Field crop: maize
Growth stage: 2
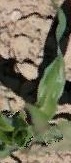
Species: maize